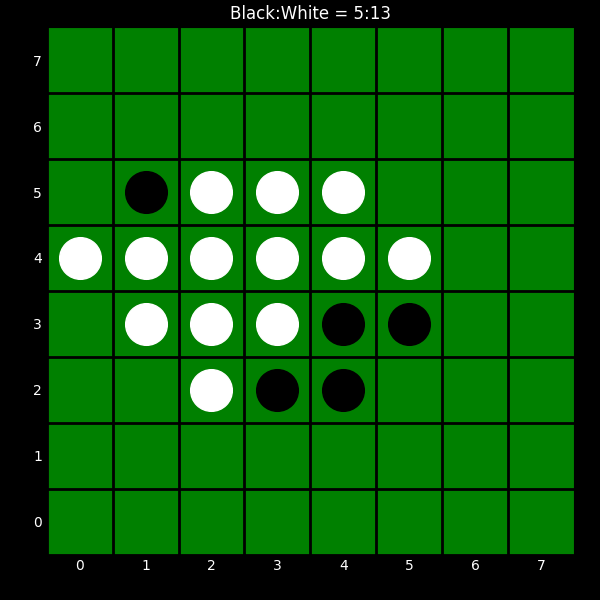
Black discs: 5
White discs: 13